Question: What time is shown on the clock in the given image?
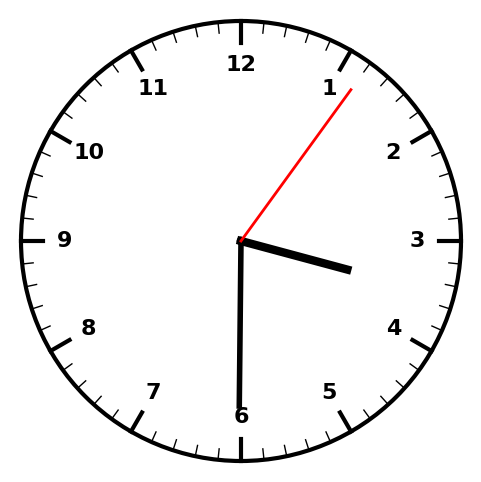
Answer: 03:30:06